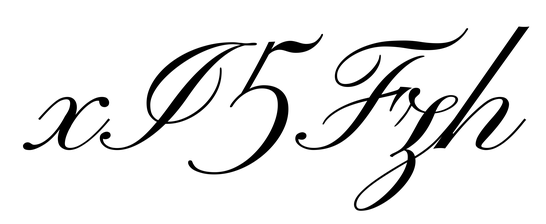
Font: PinyonScript-Regular